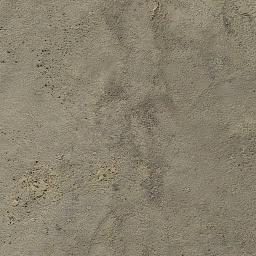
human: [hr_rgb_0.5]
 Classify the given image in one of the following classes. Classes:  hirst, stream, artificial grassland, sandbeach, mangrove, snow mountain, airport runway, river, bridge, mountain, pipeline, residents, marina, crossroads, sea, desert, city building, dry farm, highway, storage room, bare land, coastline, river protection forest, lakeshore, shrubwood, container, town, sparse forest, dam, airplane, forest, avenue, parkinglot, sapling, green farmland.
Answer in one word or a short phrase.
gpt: bare land